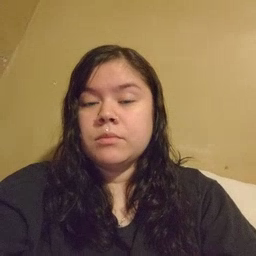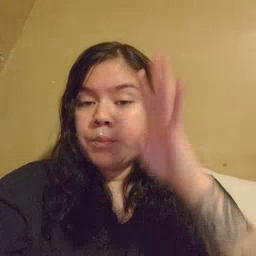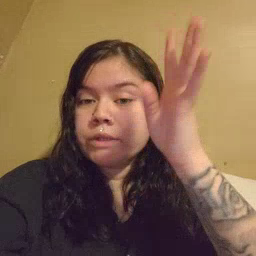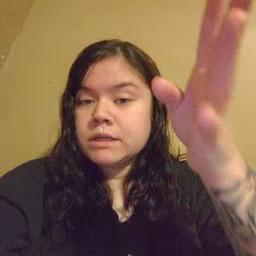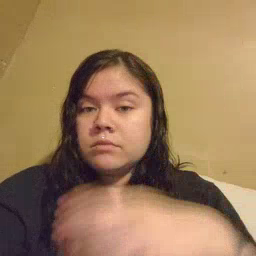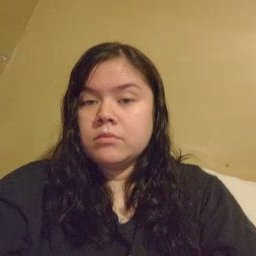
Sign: pretend